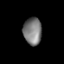
Tissue: lung
Cell type: Fibroblasts
Senescence score: 0.5409
Nuclear area (px): 490
Mean DAPI intensity: 122.076